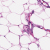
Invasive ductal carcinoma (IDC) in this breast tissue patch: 0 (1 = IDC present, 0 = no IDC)